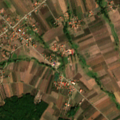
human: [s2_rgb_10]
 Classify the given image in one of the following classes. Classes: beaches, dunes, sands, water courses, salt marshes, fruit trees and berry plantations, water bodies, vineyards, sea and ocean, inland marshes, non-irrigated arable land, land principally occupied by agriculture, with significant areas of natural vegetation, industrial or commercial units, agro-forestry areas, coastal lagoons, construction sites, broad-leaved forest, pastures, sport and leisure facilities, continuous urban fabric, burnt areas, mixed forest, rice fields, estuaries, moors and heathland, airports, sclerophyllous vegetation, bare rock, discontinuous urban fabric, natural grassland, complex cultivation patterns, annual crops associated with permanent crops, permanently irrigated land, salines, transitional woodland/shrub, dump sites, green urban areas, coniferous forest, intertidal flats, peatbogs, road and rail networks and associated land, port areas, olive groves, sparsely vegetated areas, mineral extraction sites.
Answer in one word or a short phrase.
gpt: discontinuous urban fabric, complex cultivation patterns, land principally occupied by agriculture, with significant areas of natural vegetation